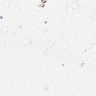
Metastatic tissue present: no